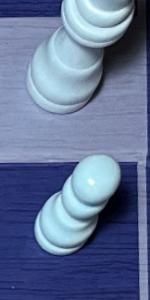
Label: Pawn_White